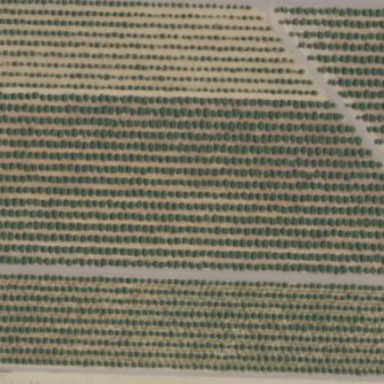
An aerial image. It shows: Orchard.